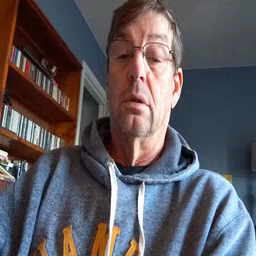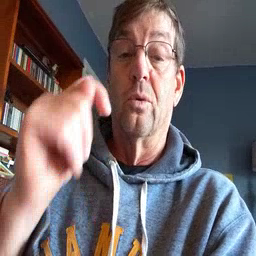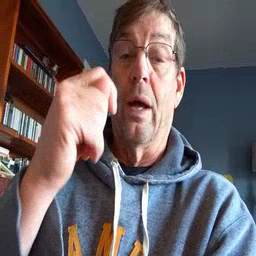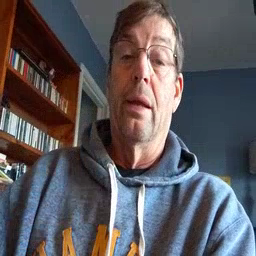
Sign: toy